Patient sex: F
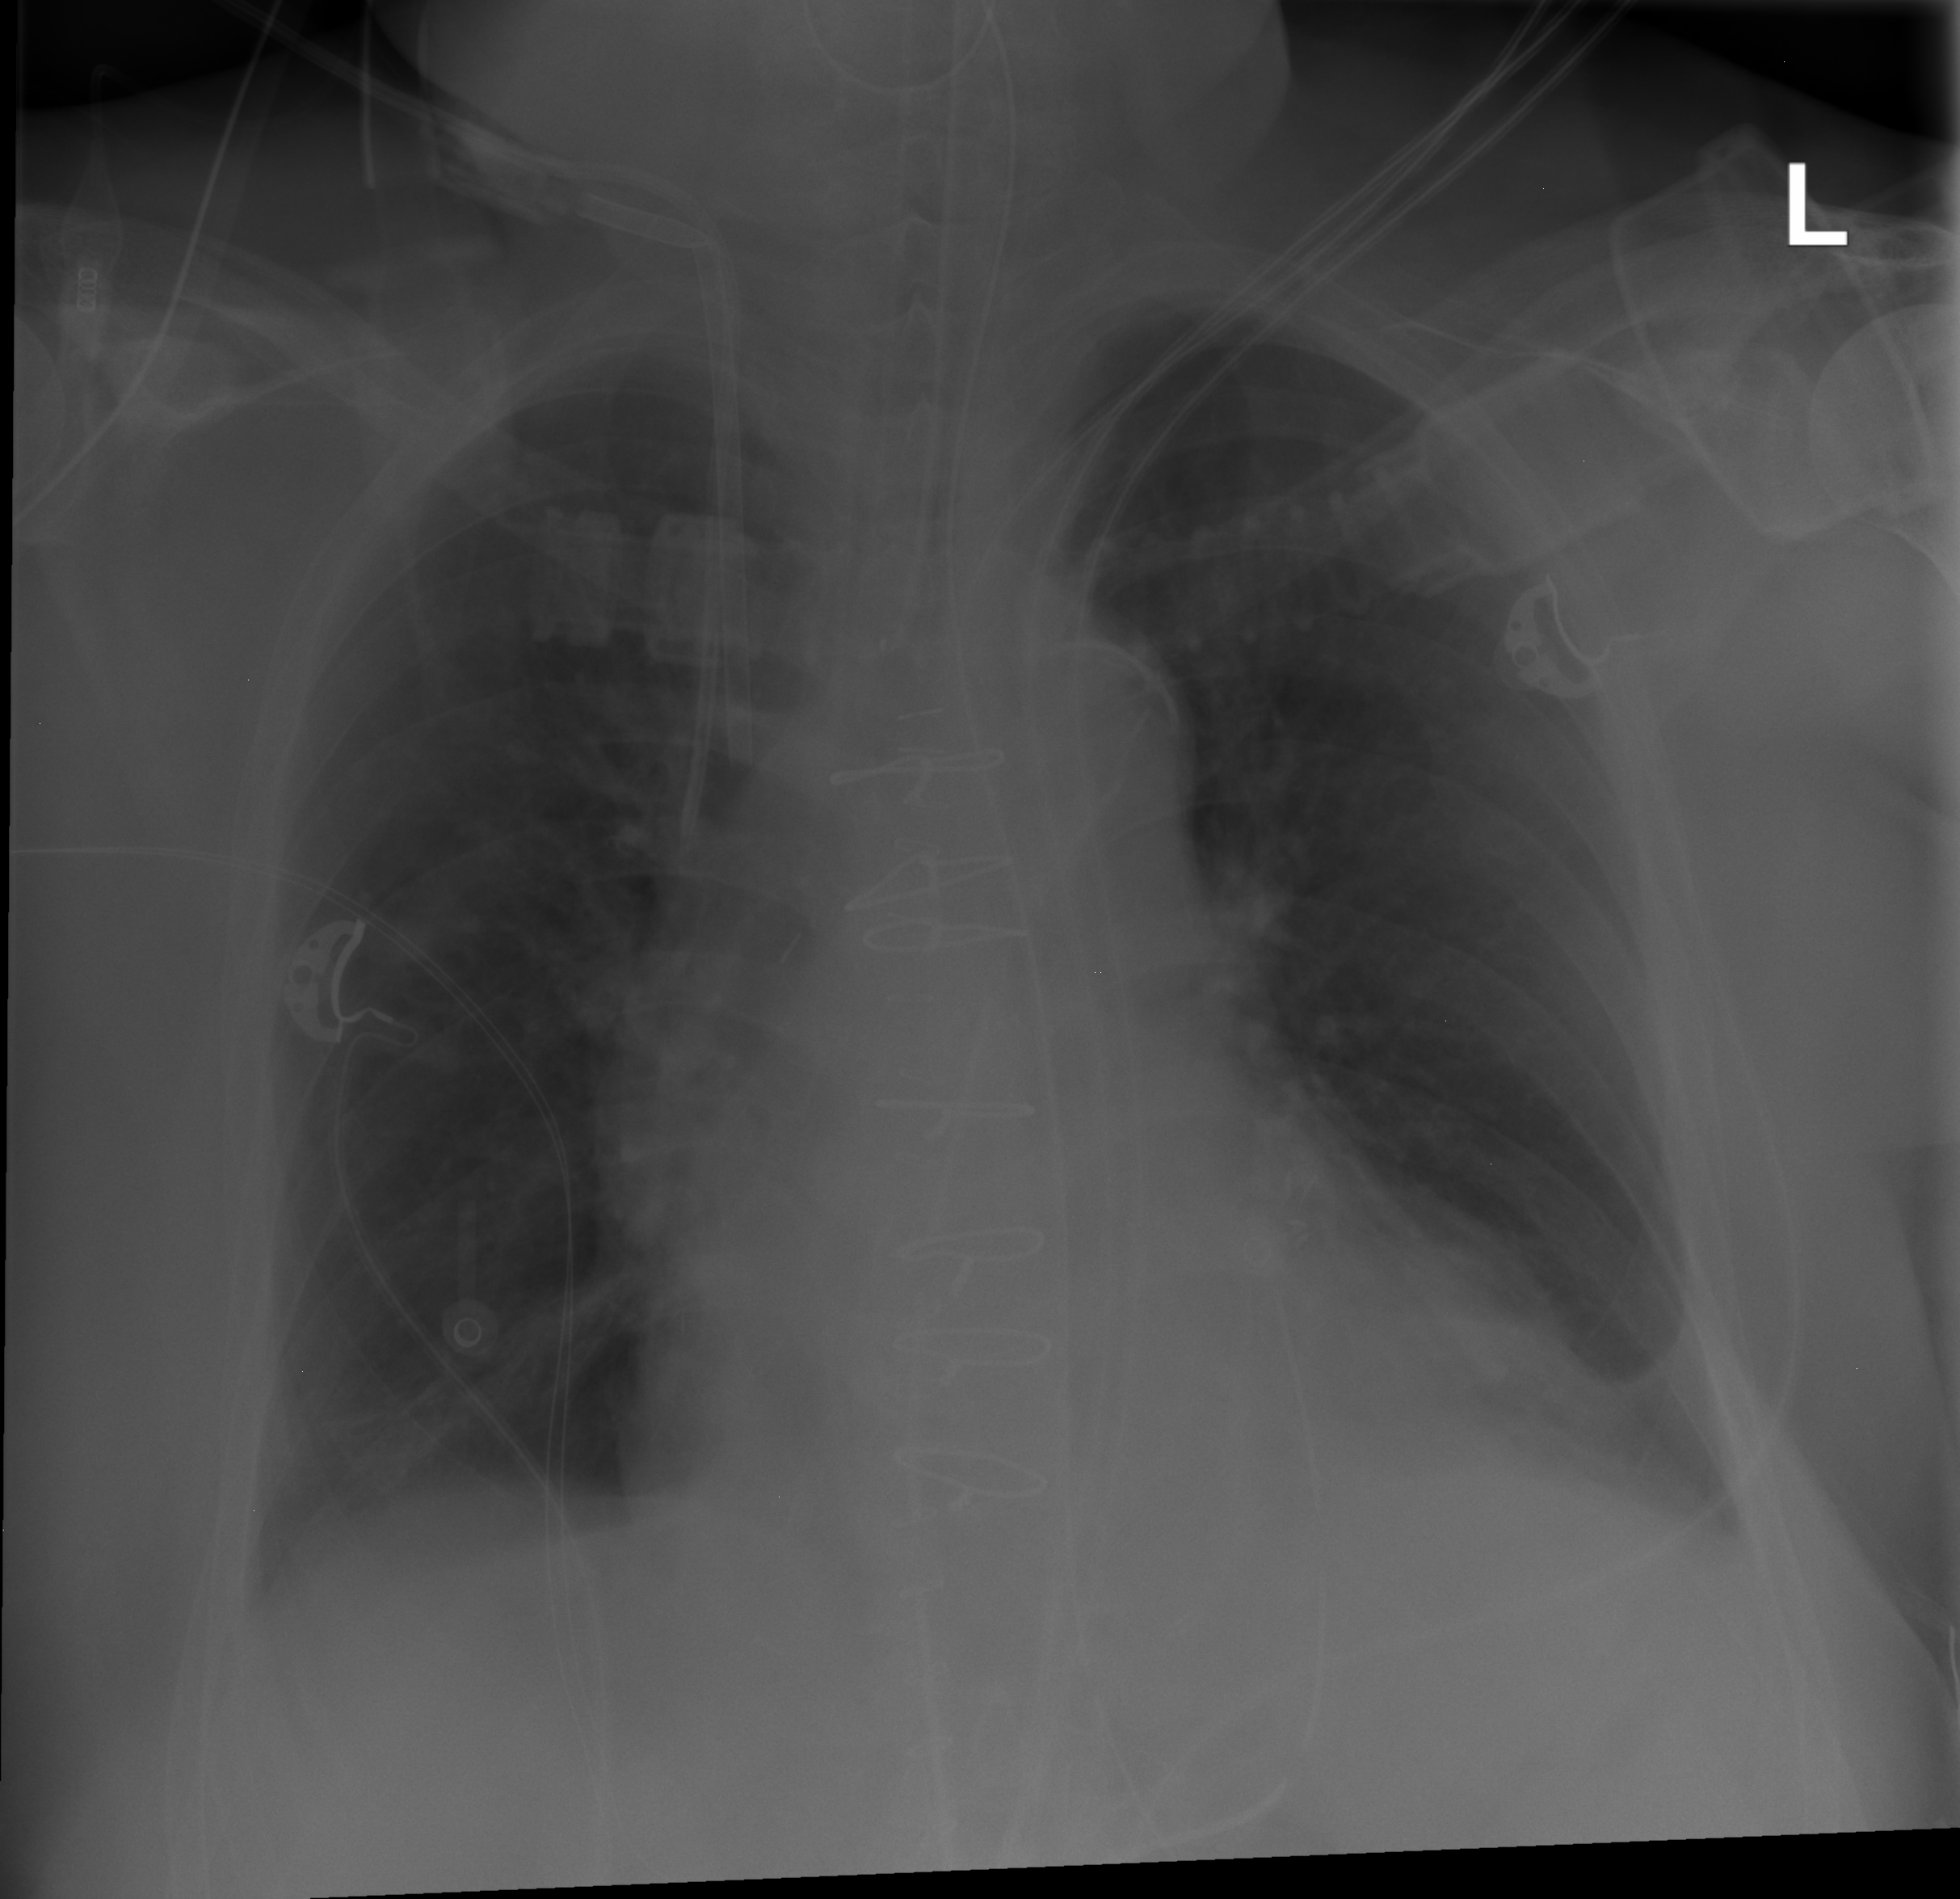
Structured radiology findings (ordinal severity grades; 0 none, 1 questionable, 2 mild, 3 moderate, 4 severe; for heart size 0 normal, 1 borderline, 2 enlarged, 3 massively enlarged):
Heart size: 0
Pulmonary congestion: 0
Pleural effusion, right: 1
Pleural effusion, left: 1
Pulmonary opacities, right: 1
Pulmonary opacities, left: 0
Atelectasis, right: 1
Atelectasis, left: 1